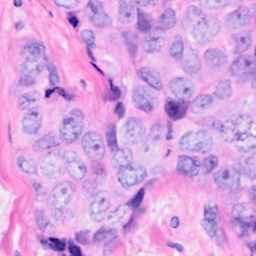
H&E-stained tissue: Breast